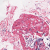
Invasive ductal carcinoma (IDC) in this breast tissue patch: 0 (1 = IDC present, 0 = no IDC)